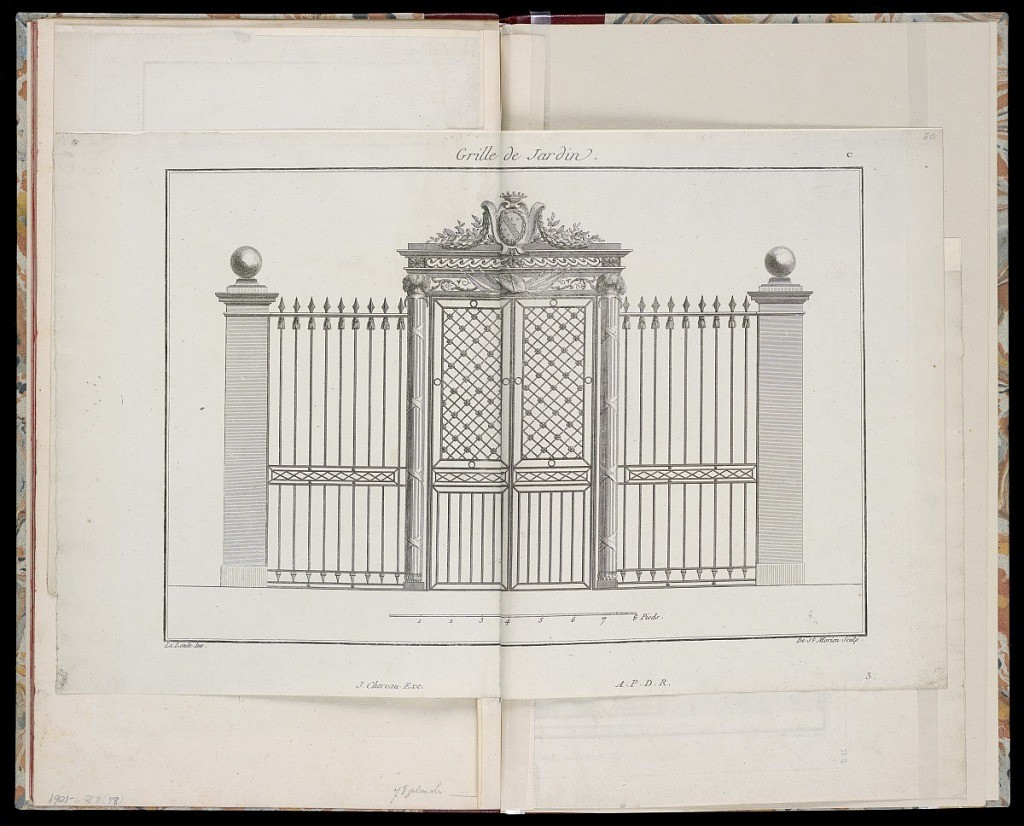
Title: Grille de Jardin
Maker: Richard de Lalonde, French, active 1780–96
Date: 1789
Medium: Etching on off-white laid paper
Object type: Print
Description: Design for a garden gate with a coat of arms at top, draped with garland and branches. The plate is signed and numbered.